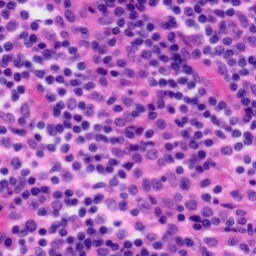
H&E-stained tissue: Tonsil